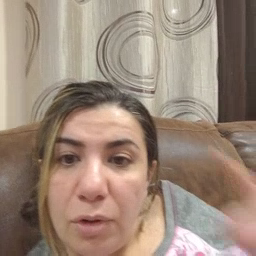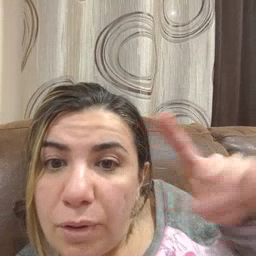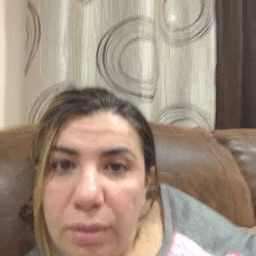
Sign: for